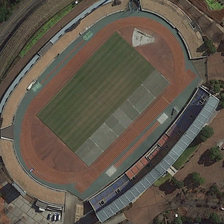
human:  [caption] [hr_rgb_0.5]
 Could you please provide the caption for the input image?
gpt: some green trees are around a stadium with a playground in it .

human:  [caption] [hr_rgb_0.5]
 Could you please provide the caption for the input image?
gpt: some green trees are around a stadium with a playground in it .

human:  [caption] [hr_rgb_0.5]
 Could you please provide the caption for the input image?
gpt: the stadium has red and blue stands surrounded by vegetation .

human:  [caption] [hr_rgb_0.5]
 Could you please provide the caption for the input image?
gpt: red and green football fields are in the middle of the stadium .

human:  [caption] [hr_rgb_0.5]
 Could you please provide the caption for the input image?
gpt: red and green football fields are in the middle of the stadium .